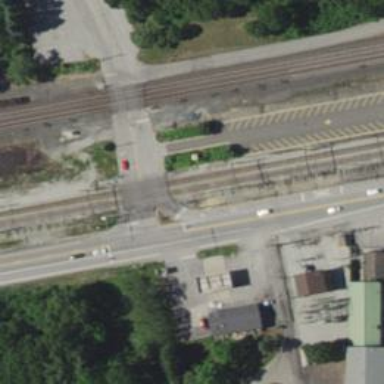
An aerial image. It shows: Level crossing along the railway.